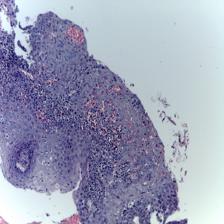
Diagnosis: OSCC